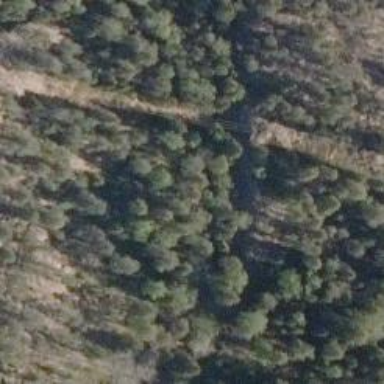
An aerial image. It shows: Natural cliff.